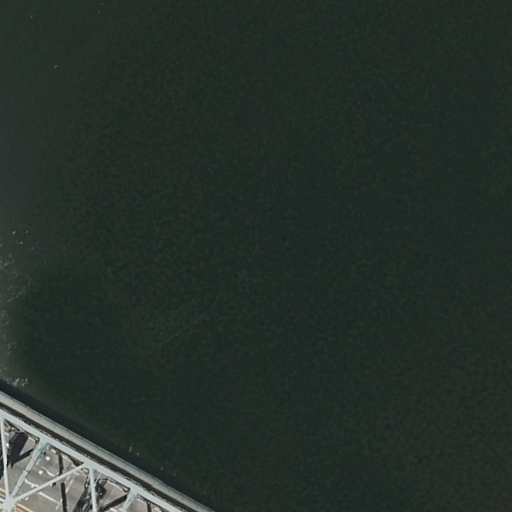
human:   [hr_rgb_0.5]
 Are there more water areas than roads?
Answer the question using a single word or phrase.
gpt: no

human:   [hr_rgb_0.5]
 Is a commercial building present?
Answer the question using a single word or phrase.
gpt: no

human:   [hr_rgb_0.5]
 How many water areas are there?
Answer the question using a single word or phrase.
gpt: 1

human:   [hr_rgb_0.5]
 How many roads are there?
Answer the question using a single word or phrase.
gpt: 2

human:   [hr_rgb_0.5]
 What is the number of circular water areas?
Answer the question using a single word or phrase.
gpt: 0

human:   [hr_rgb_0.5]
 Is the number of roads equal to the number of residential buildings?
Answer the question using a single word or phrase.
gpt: no

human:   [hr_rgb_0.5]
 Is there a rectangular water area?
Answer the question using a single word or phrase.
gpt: yes

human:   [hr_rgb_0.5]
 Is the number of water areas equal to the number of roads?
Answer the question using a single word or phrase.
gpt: no

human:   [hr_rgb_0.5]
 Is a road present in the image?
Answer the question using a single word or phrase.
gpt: yes

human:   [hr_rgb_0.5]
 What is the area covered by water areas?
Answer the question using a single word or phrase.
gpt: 10636m2

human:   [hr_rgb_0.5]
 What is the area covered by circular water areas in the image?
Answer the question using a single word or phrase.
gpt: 0m2

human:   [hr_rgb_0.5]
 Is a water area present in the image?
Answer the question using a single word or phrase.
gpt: yes

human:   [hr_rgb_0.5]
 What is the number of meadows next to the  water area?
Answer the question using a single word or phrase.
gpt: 0

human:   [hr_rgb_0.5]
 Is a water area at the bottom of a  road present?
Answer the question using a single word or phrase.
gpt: no

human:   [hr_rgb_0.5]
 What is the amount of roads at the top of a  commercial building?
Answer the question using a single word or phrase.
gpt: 0

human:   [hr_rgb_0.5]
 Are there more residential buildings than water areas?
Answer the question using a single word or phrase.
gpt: no

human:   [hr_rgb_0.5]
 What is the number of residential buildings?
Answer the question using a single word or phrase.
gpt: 0

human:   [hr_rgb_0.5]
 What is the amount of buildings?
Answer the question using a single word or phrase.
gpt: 0

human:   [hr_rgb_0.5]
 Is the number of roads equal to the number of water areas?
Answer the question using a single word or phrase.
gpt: no

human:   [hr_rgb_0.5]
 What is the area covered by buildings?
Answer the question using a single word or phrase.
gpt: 0m2

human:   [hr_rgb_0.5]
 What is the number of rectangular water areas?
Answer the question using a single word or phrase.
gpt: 1

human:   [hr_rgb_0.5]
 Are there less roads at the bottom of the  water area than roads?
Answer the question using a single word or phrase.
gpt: no

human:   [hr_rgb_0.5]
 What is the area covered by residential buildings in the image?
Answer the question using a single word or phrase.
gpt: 0m2

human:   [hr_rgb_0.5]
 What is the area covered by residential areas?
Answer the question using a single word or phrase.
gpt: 0m2

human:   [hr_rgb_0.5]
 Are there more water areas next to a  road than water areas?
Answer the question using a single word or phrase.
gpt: no

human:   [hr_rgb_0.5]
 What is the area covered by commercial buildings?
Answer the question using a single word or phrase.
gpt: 0m2

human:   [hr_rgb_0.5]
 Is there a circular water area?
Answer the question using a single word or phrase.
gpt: no

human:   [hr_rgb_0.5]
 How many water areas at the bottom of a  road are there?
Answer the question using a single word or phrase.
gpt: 0

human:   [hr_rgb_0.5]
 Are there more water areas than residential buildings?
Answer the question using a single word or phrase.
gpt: yes

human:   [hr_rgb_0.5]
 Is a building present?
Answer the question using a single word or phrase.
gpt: no

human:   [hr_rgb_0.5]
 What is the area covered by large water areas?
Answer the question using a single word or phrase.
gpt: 10636m2

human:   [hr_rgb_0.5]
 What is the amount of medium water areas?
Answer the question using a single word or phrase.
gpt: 0

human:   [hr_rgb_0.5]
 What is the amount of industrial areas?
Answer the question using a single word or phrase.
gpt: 0

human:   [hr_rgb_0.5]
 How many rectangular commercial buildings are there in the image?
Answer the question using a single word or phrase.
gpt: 0

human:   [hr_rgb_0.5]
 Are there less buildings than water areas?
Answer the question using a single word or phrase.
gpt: yes

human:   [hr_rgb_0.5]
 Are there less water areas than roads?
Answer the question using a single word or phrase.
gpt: yes

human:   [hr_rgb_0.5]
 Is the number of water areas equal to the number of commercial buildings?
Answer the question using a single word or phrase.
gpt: no

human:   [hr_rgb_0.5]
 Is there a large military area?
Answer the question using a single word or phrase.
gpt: no

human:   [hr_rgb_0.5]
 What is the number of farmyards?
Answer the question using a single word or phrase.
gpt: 0

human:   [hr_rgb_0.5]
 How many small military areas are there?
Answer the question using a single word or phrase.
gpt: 0

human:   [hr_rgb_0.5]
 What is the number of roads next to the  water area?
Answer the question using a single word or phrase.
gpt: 2

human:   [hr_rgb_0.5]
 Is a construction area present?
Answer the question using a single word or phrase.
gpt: no

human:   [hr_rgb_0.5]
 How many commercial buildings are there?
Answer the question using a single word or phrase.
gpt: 0

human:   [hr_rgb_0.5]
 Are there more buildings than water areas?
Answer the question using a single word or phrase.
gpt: no

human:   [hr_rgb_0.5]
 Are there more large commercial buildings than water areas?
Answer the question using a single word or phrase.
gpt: no

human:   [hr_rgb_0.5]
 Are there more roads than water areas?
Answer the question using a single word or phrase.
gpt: yes

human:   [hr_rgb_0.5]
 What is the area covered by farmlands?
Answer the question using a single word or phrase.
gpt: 0m2

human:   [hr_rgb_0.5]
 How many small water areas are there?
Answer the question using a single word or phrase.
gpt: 0

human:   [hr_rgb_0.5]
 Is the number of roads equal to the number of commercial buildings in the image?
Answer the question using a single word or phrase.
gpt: no

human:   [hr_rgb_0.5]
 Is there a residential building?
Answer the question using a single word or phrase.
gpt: no

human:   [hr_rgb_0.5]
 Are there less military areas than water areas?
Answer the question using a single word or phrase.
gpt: yes

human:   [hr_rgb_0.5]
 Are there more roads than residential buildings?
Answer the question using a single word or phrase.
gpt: yes

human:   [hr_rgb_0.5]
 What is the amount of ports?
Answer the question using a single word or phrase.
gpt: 0

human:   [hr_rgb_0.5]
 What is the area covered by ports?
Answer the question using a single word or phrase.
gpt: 0m2

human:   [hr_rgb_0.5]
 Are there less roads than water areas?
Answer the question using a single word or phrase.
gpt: no

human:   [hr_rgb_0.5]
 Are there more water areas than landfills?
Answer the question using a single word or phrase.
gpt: yes

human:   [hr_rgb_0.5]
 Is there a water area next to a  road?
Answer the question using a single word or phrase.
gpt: yes

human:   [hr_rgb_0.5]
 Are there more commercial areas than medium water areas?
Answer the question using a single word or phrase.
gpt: no

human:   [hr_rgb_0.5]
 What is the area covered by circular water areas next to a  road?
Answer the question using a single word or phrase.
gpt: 0m2

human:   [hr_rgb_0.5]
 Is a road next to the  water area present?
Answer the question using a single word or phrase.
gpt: yes

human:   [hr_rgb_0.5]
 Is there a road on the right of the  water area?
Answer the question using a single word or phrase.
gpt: no

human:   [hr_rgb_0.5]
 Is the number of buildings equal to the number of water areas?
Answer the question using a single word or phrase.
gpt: no

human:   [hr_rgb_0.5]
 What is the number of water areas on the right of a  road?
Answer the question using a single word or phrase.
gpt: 0

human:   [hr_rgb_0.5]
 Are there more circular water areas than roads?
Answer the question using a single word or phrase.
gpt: no